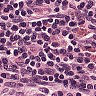
Metastatic tissue present: no